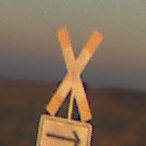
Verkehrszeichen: Andreaskreuz
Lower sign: RichtungsangabeDurchPfeile4
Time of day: SunriseSunset
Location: Outdoor (Nature)
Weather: Clear
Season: NotSpecified
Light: Natural